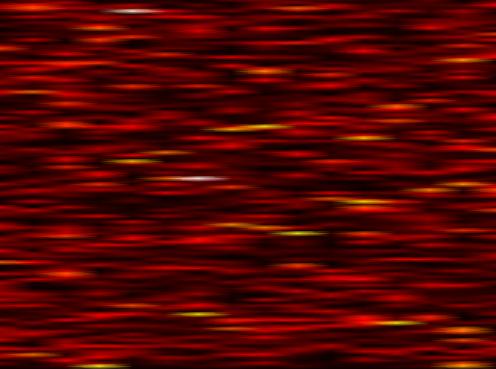
Label: OFDM